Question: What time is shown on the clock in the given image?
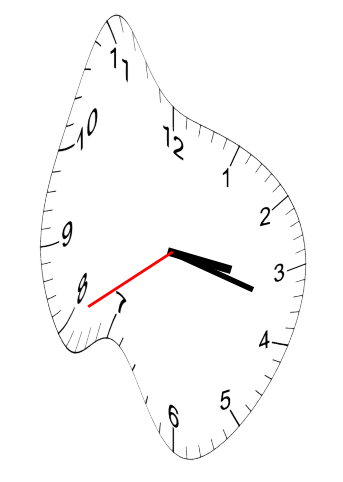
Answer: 03:17:40